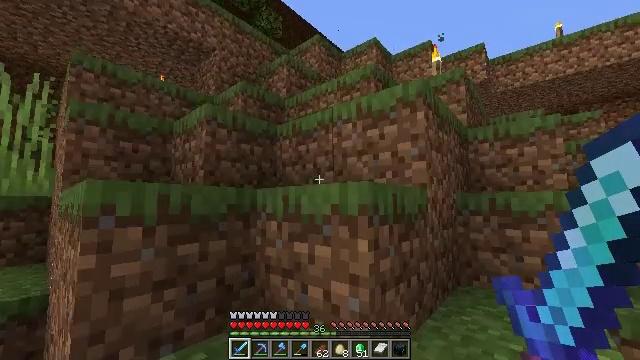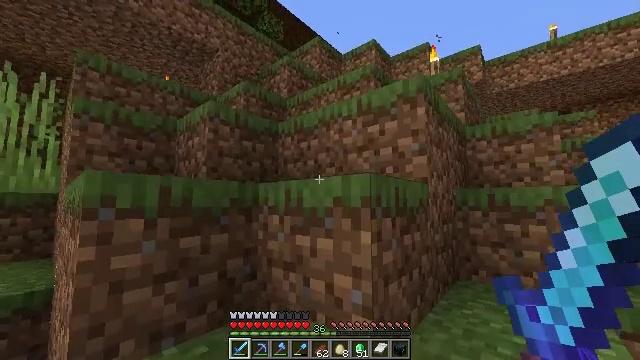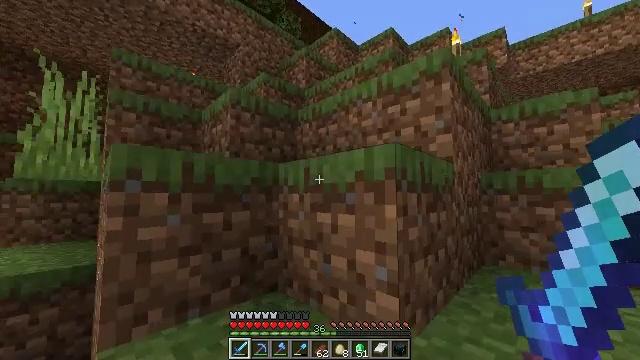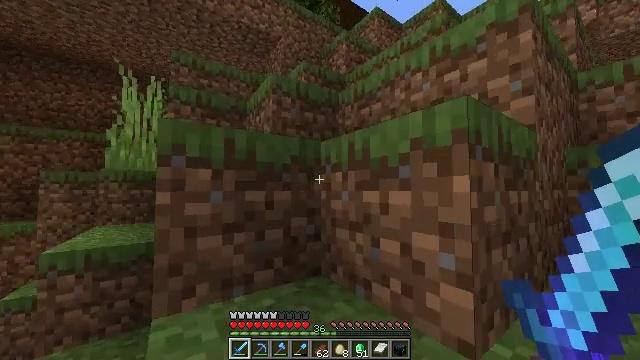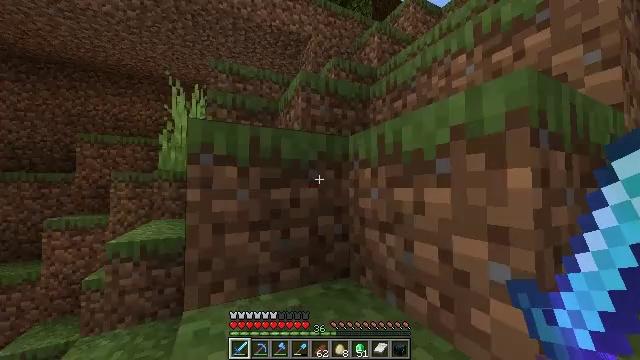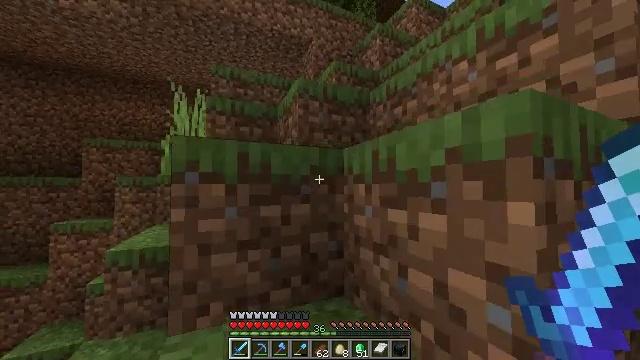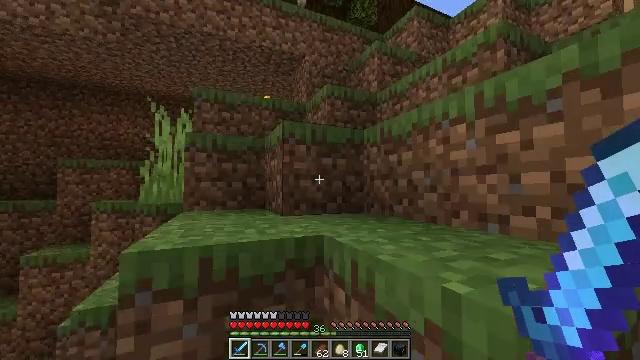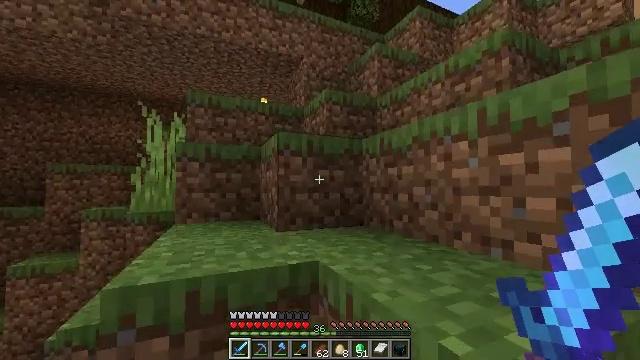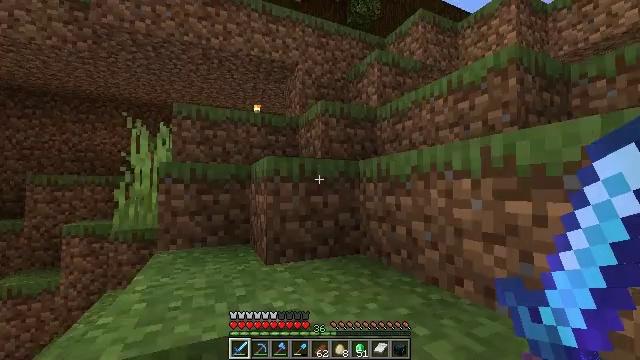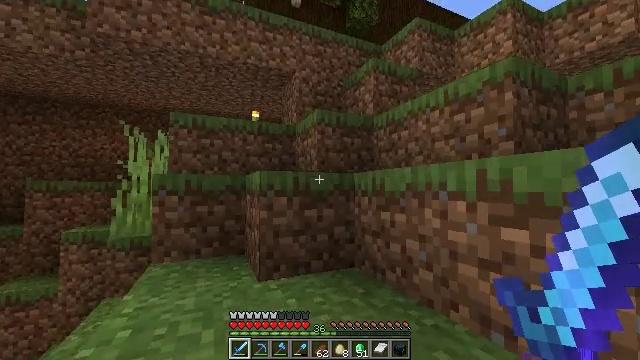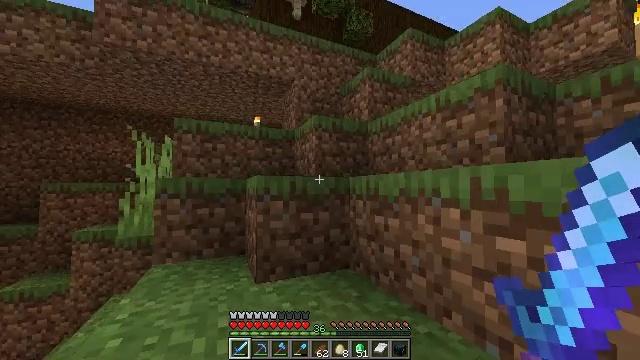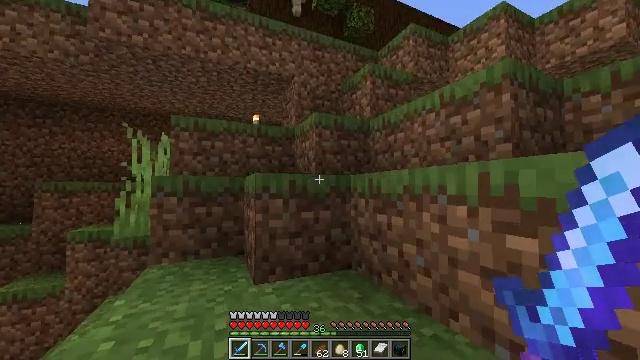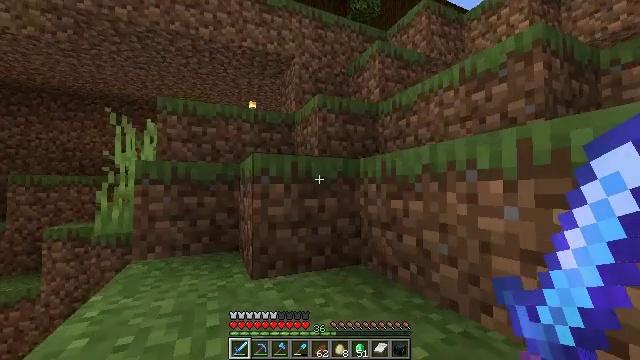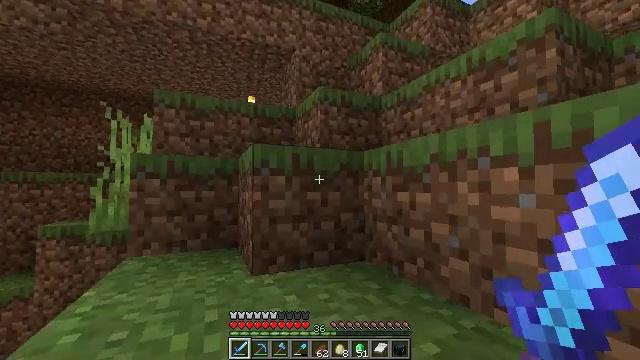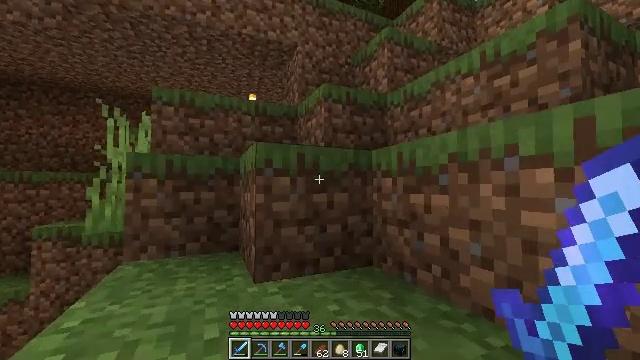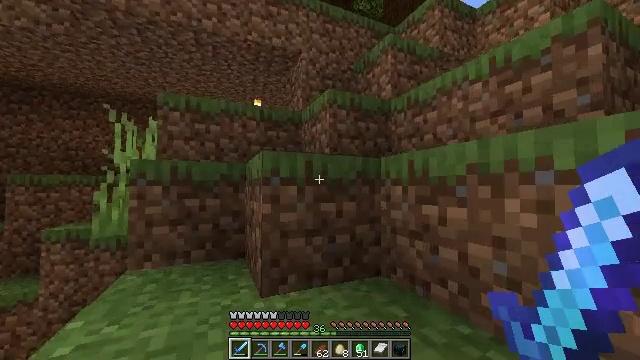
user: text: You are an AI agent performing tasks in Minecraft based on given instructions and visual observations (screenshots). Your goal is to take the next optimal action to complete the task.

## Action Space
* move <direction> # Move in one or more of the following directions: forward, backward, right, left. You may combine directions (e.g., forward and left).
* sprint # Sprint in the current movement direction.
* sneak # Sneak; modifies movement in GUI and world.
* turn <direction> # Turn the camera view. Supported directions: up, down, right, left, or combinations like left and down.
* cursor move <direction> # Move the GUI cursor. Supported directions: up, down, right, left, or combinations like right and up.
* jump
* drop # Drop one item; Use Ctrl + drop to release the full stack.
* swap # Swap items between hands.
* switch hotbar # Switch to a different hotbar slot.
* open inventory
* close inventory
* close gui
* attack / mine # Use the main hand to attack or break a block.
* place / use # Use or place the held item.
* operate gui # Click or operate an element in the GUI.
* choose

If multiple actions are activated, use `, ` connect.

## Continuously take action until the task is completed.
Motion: motion action
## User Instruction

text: Collect fragments by breaking the glass pane.
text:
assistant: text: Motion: move forward, sprint, jump
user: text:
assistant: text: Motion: move forward, sprint, turn left and down, jump
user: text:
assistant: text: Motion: move forward, sprint, turn left and down, jump
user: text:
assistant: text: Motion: move forward, sprint, turn left, jump
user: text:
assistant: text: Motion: move forward, sprint, turn left, jump
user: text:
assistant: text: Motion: move forward, sprint, jump
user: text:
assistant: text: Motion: move forward, sprint, jump
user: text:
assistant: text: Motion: move forward, sprint, jump
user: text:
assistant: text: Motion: move forward, sprint, jump
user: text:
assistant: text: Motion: move forward, sprint, jump
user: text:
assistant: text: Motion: move forward, sprint, jump
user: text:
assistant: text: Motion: move forward, sprint, jump
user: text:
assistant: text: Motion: move forward, sprint, jump
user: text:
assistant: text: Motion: move forward, sprint, jump
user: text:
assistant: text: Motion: move forward, sprint, jump
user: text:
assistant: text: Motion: move forward, sprint, turn right, jump
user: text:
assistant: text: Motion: move forward, sprint, turn right, jump
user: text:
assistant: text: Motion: move forward, sprint, turn right, jump
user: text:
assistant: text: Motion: move forward, sprint, jump
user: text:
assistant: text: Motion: move forward, sprint, turn right, jump
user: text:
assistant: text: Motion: move forward, sprint, turn right, jump
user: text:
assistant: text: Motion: move forward, sprint, turn right, jump
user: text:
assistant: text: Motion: move forward, sprint, jump
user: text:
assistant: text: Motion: move forward, sprint, jump
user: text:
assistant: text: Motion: move forward, sprint, jump
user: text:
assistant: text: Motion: move forward, sprint, jump
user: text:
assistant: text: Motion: move forward, sprint, jump
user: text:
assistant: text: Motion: move forward, sprint, turn left, jump
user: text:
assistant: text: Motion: move forward, sprint, turn left, jump
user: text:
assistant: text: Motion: move forward, sprint, turn left, jump